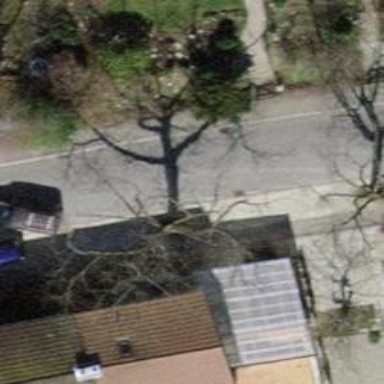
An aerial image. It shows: Avenue lined with broadleaved deciduous trees.